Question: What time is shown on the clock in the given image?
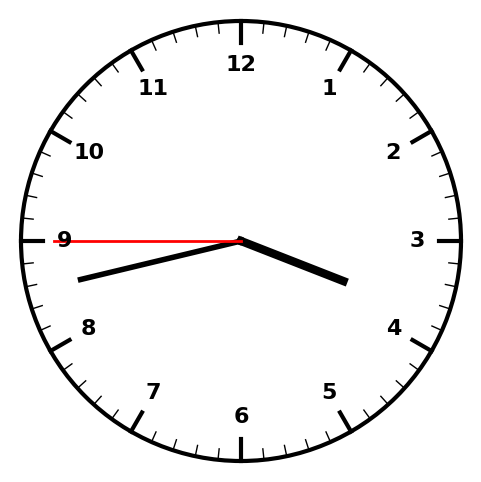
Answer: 03:42:45